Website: lowes
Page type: billing-address
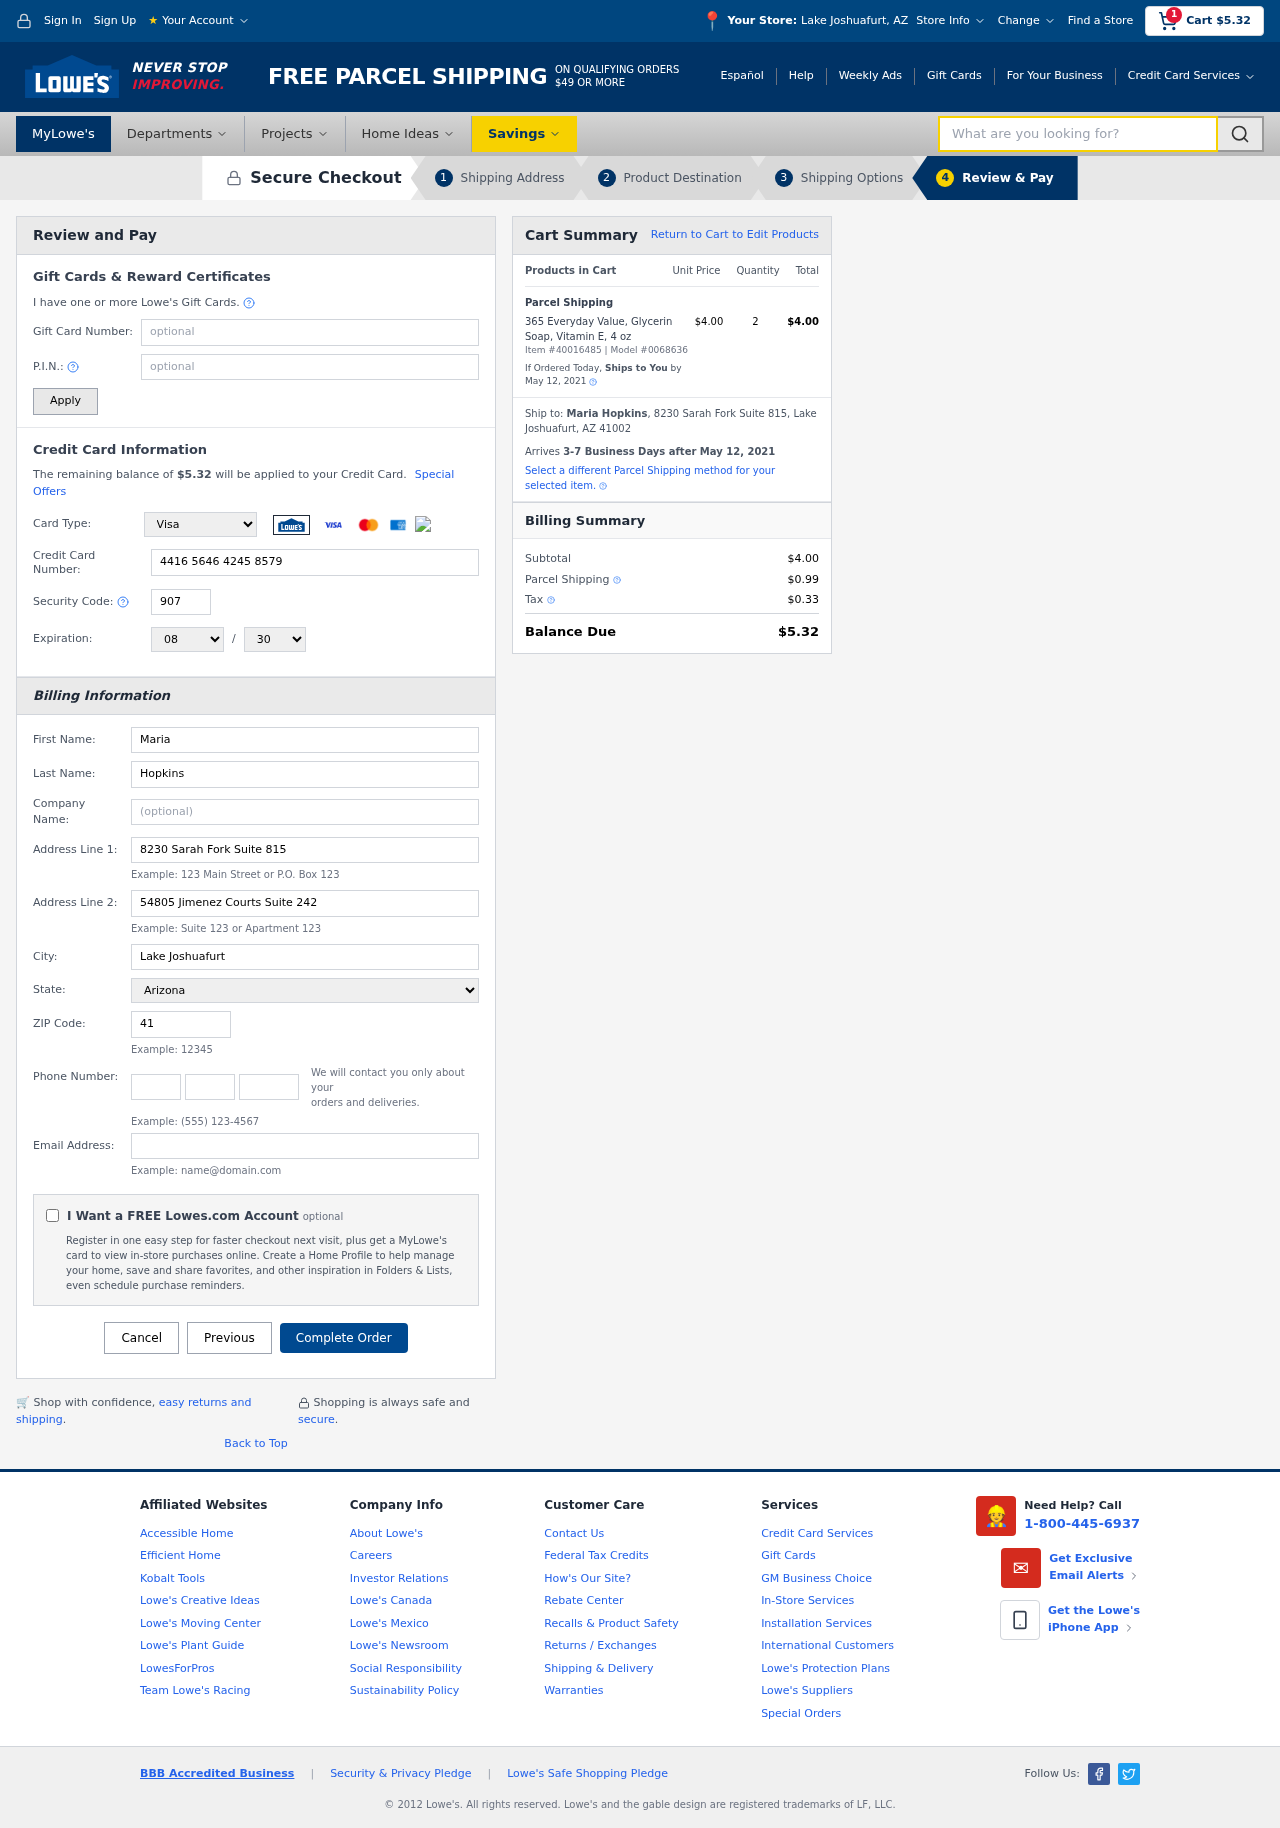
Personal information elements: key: PII_CARD_CVV
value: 907
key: PII_CARD_EXPIRY_MONTH
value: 08
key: PII_CARD_EXPIRY_YEAR
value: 30
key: PII_CARD_NUMBER
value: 4416 5646 4245 8579
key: PII_CARD_TYPE
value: Visa
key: PII_CITY
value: Lake Joshuafurt
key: PII_CITY_STATE
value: Lake Joshuafurt, AZ
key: PII_EMAIL
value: maria_hopkins@hotmail.com
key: PII_FIRSTNAME
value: Maria
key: PII_FULLNAME
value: Maria Hopkins
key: PII_LASTNAME
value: Hopkins
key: PII_PHONE_AREA
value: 358
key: PII_PHONE_PREFIX
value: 463
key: PII_PHONE_SUFFIX
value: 9952
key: PII_POSTCODE
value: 41002
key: PII_STATE
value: Arizona
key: PII_STREET
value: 8230 Sarah Fork Suite 815
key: PII_STREET2
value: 54805 Jimenez Courts Suite 242
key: PII_CITY_STATE_ZIP
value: Lake Joshuafurt, AZ 41002
Product elements: key: PRODUCT1_NAME
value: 365 Everyday Value, Glycerin Soap, Vitamin E, 4 oz
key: PRODUCT1_PRICE
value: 4
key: PRODUCT1_QUANTITY
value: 2
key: PRODUCT_ITEM_NUMBER
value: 40016485
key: PRODUCT_MODEL_NUMBER
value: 0068636
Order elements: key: ORDER_SUBTOTAL
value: $5.32
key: ORDER_TOTAL
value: $5.32
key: ORDER_SHIPPING_DATE
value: May 12, 2021
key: ORDER_SUBTOTAL
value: $4.00
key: ORDER_DELIVERY_DATE
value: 3-7 Business Days after May 12, 2021
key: ORDER_SHIPPING_DATE2
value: May 12, 2021
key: ORDER_SUBTOTAL2
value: $4.00
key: ORDER_SHIPPING_COST
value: $0.99
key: ORDER_TAX
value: $0.33
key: ORDER_TOTAL2
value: $5.32
Search elements: key: HEADER_SEARCH
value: What are you looking for?